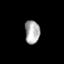
Tissue: skin
Cell type: Epithelial cells
Senescence score: 0.2579
Nuclear area (px): 340
Mean DAPI intensity: 172.712